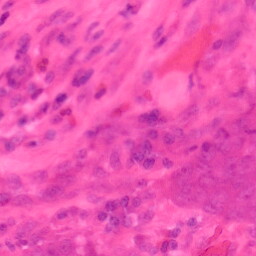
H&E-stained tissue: Colon